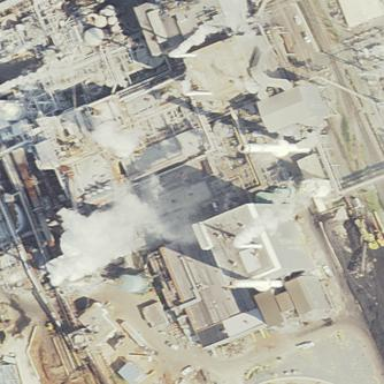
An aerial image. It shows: Power plant.